Interaction volume radius: 5 \u00c5
Interaction volume height: 15 \u00c5
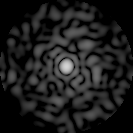
Disorder parameter: 0.7837